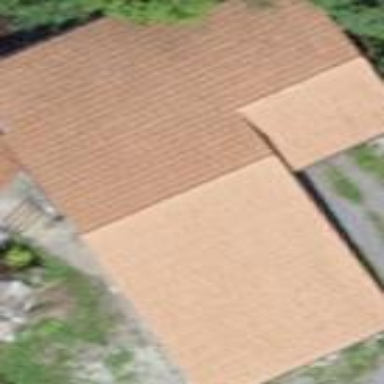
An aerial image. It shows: Rural barn.